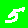
Digit: 5